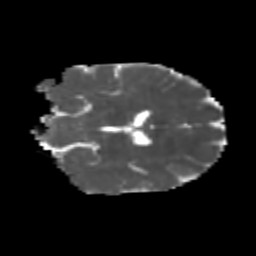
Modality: MD
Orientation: coronal
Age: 23
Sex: male
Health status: healthy